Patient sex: M
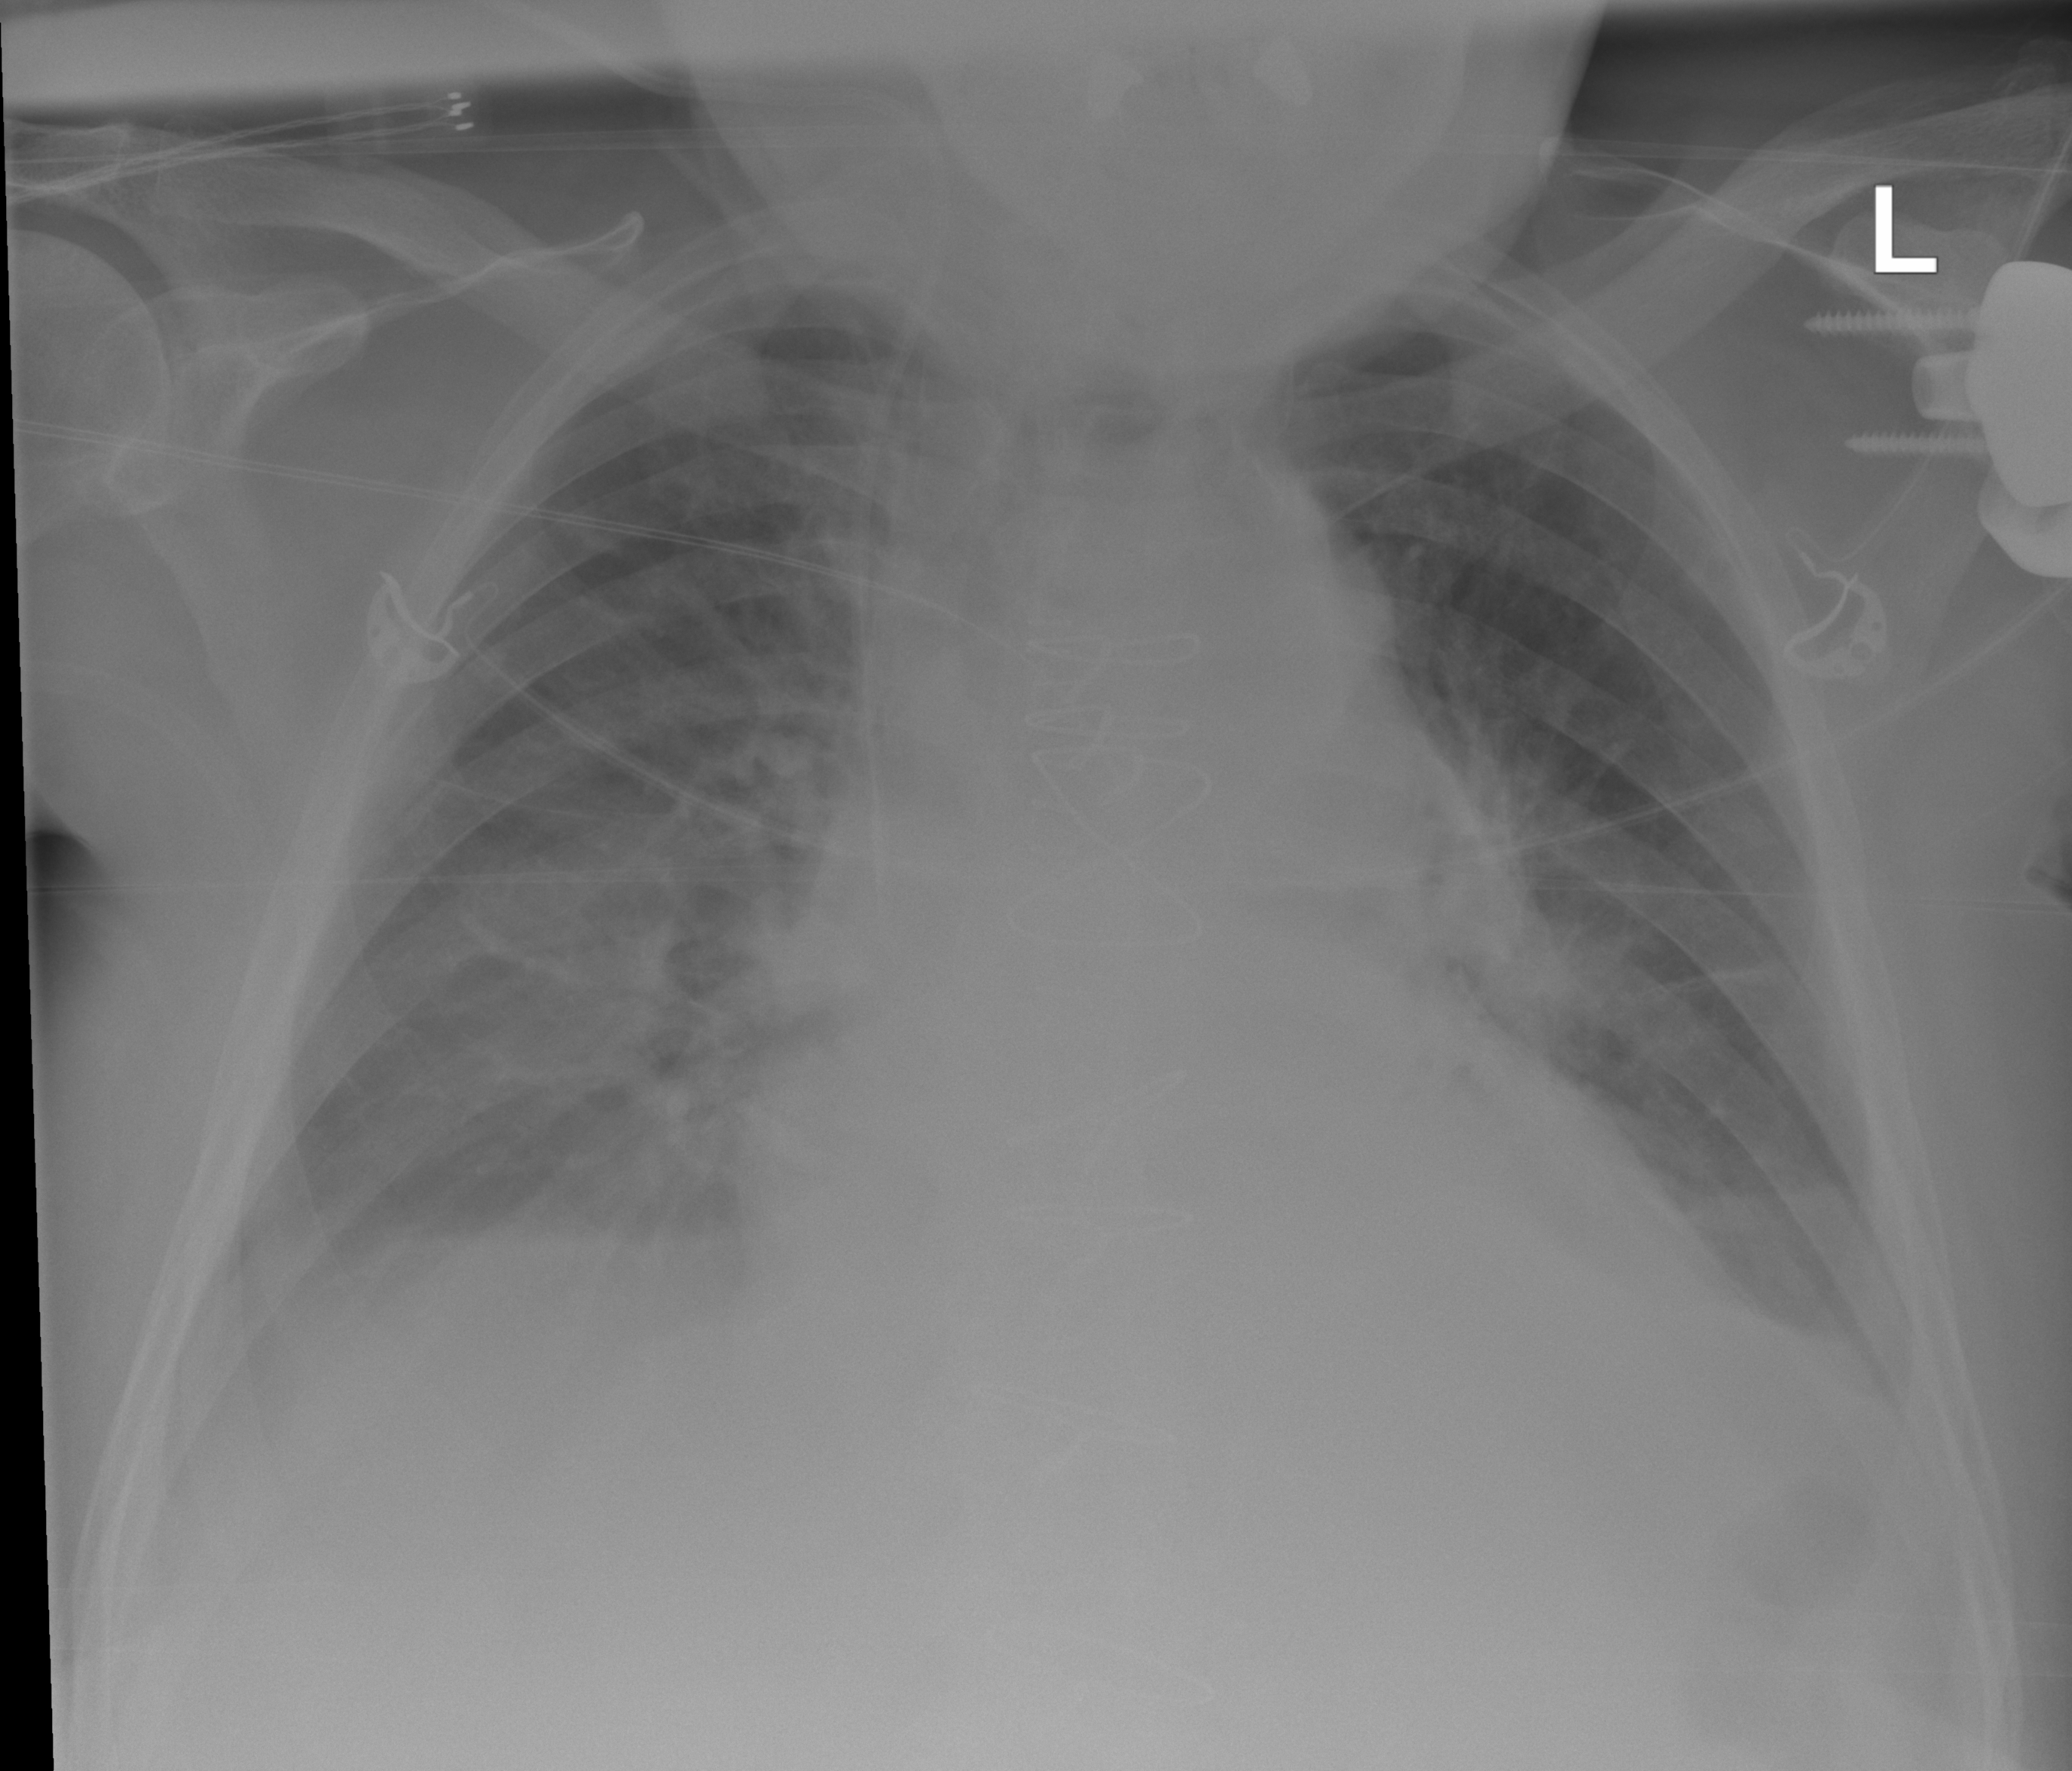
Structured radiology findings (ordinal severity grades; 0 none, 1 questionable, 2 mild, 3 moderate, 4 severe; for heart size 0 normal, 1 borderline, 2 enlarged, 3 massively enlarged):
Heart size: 1
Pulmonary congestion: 2
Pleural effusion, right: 2
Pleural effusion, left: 2
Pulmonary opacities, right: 0
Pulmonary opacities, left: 0
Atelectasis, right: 2
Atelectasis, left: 2